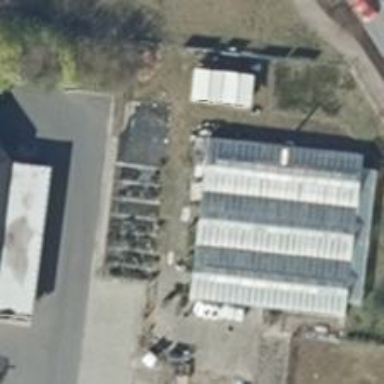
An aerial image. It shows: Greenhouse.